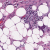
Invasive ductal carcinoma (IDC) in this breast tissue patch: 1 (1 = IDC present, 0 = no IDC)